Question: I am developing a application.In the application i need bar graph .Please see the see below image
I want to develop such type of bar graph .i have done a lot of R&D but not find solution.Please Help me
Thanks
Dheerendra singh
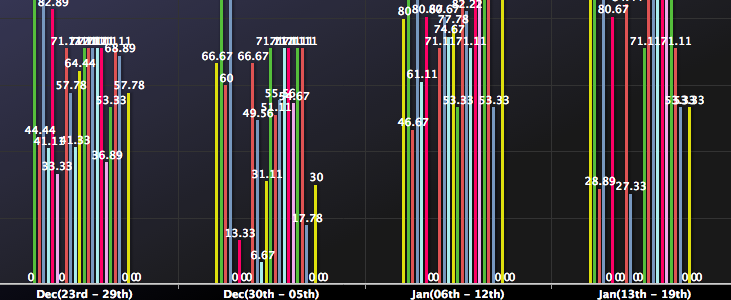
Answer: Did you take a look at <URL>? I used this once and was happy with its API.
By the way: why do you need multiple plots? The plot in your screenshot seems to be made of continuous data...